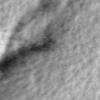
Label: no_change